Question: This question covered how to slide a div out and that works fine now.
But - and I should have seen this coming - the div slides out at a position relative to the upper-left of the page. I have my body tag set to 1200px (changing that is not an option for the layout I am required to have). I need it to be positioned such that the right hand edge of the flyout div is right on the left edge of the "View TDM Status" cell that was clicked on.
So, here is a sample of the table with the div slid out.

As you can see, the div is slightly to the right of where I want it. I was developing on a different computer with a different screen resolution, and the above screenshot is on a different screen resolution.
So, how can I get the div's right hand edge to be on the left hand edge of the cell that was clicked in, after the div is done sliding out?
Code samples:
HTML:
This is a row from the table with the cell that the user clicks on:
'''
<div id="siteDataRow-5" class="rowDataSites divRow">
<div class="cellDataEditDelBtns divCell userSitesCol1">
<button class="btnDeleteSite buttonStyle">Delete</button>
<button class="btnEditSite buttonStyle">Edit</button>
</div>
<div class="cellDataSiteName divCell userSitesCol2">
<label class="lblSiteName">Oskaloosa</label>
</div>
<div class="cellDataServerLoc divCell userSitesCol3">
<label class="lblSiteServerLoc">888.888.888.888</label>
</div>
<div class="cellDataSolCtrNum divCell userSitesCol4">
<label class="lblSiteSolCtr">SQL123</label>
</div>
<div class="cellDataPM divCell userSitesCol5">
<label class="lblSitePm">John Smith</label>
</div>
<div class="cellDataStatusNotes divCell userSitesCol6">
<label class="lblSiteNotes">Hopefully this will have formatted text in it.</label><br>
<br>
<label class="lblLnkAddEditNotes mouseHand">Add/Edit Notes</label>
</div>
<div class="cellDataViewTdmStatus divCell userSitesCol7">
<label class="lblViewTdmStatus mouseHand">View<br>TDM<br>Status</label>
</div>
</div>
'''
The user clicks on the label in the last cell to make the div slide out.
This is the div that slides out:
'''
<div id="tblTdmStatusData" class="divTbl">
<div class="divRow">
<div class="divCell containerCell">
<div class="divTbl subTbl">
<div class="divRow">
<div id="statusSuApTdm" class="divCell tdmCell firstCell">
<span class="ui-icon ui-icon-check"></span>
</div>
<div id="statusSuArTdm" class="divCell tdmCell">
<span class="ui-icon ui-icon-check"></span>
</div>
<div id="statusSuClinTdm" class="divCell tdmCell">
<a href="#">Clin</a>
</div>
<div id="statusSuGlTdm" class="divCell tdmCell">
<a href="#">GL</a>
</div>
<div id="statusSuPayTdm" class="divCell tdmCell">
<a href="#">Pay</a>
</div>
</div>
</div>
</div>
<div class="divCell containerCell">
<div class="divTbl subTbl">
<div class="divRow">
<div id="statusParApTdm" class="divCell tdmCell firstCell">
<a href="#">AP</a>
</div>
<div id="statusParArTdm" class="divCell tdmCell">
<a href="#">AR</a>
</div>
<div id="statusParClinTdm" class="divCell tdmCell">
<a href="#">Clin</a>
</div>
<div id="statusParGlTdm" class="divCell tdmCell">
<a href="#">GL</a>
</div>
<div id="statusParPayTdm" class="divCell tdmCell">
<a href="#">Pay</a>
</div>
</div>
</div>
</div>
<div class="divCell containerCell">
<div class="divTbl">
<div class="divRow">
<div id="statusActApTdm" class="divCell tdmCell firstCell">
<a href="#">AP</a>
</div>
<div id="statusActArTdm" class="divCell tdmCell">
<a href="#">AR</a>
</div>
<div id="statusActClinTdm" class="divCell tdmCell">
<a href="#">Clin</a>
</div>
<div id="statusActGlTdm" class="divCell tdmCell">
<a href="#">GL</a>
</div>
<div id="statusActPayTdm" class="divCell tdmCell">
<a href="#">Pay</a>
</div>
</div>
</div>
</div>
</div>
</div>
'''
JS:
Here's the working js that slides the div out:
'''
$('.lblViewTdmStatus').click(function() {
// Get the position of the label that was clicked on
var position = $(this).position(),
left = position.left,
top = position.top,
divLeft = position.left - 588,
divTop = position.top - 32;
//console.log('Left position: ' + divLeft + ' Top position: ' + divTop);
// Position the div
$('#tdmStatus').css('top',divTop).css('left',divLeft);
// Slide the div out
$('#tdmStatus').toggle('slide',{direction:'right'},500);
});
'''
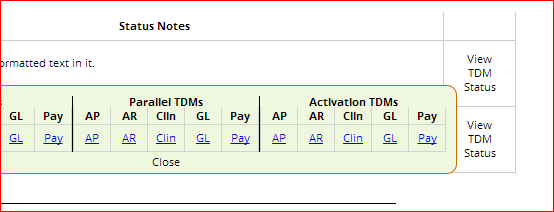
Answer: It's a little difficult to explain without a real example.
To get it at the left edge of the label I would add position: relative; to the wrapper-container (which contains all rows) and would add position: absolute; to the sliding element. Then calculate or know (if it's fix) the width of the clicked label-cell and change your javascript this way:
'''
...
// Position the div
$('#tdmStatus').css('top',divTop).css('right', labelWidth);
...
'''
I'm not sure if this would work as you want it to. It would be easier to help if you create a fiddle or send a link to the real side.